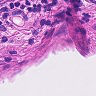
Metastatic tissue present: no